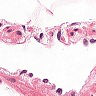
Metastatic tissue present: no